Question: Count the number of objects in the diagram.
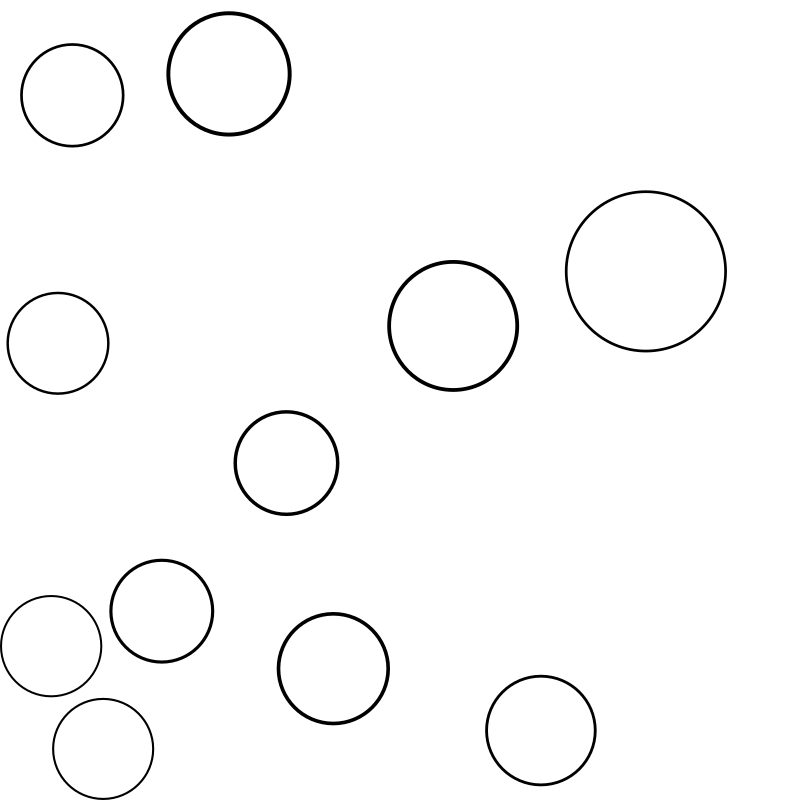
Answer: 11